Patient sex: F
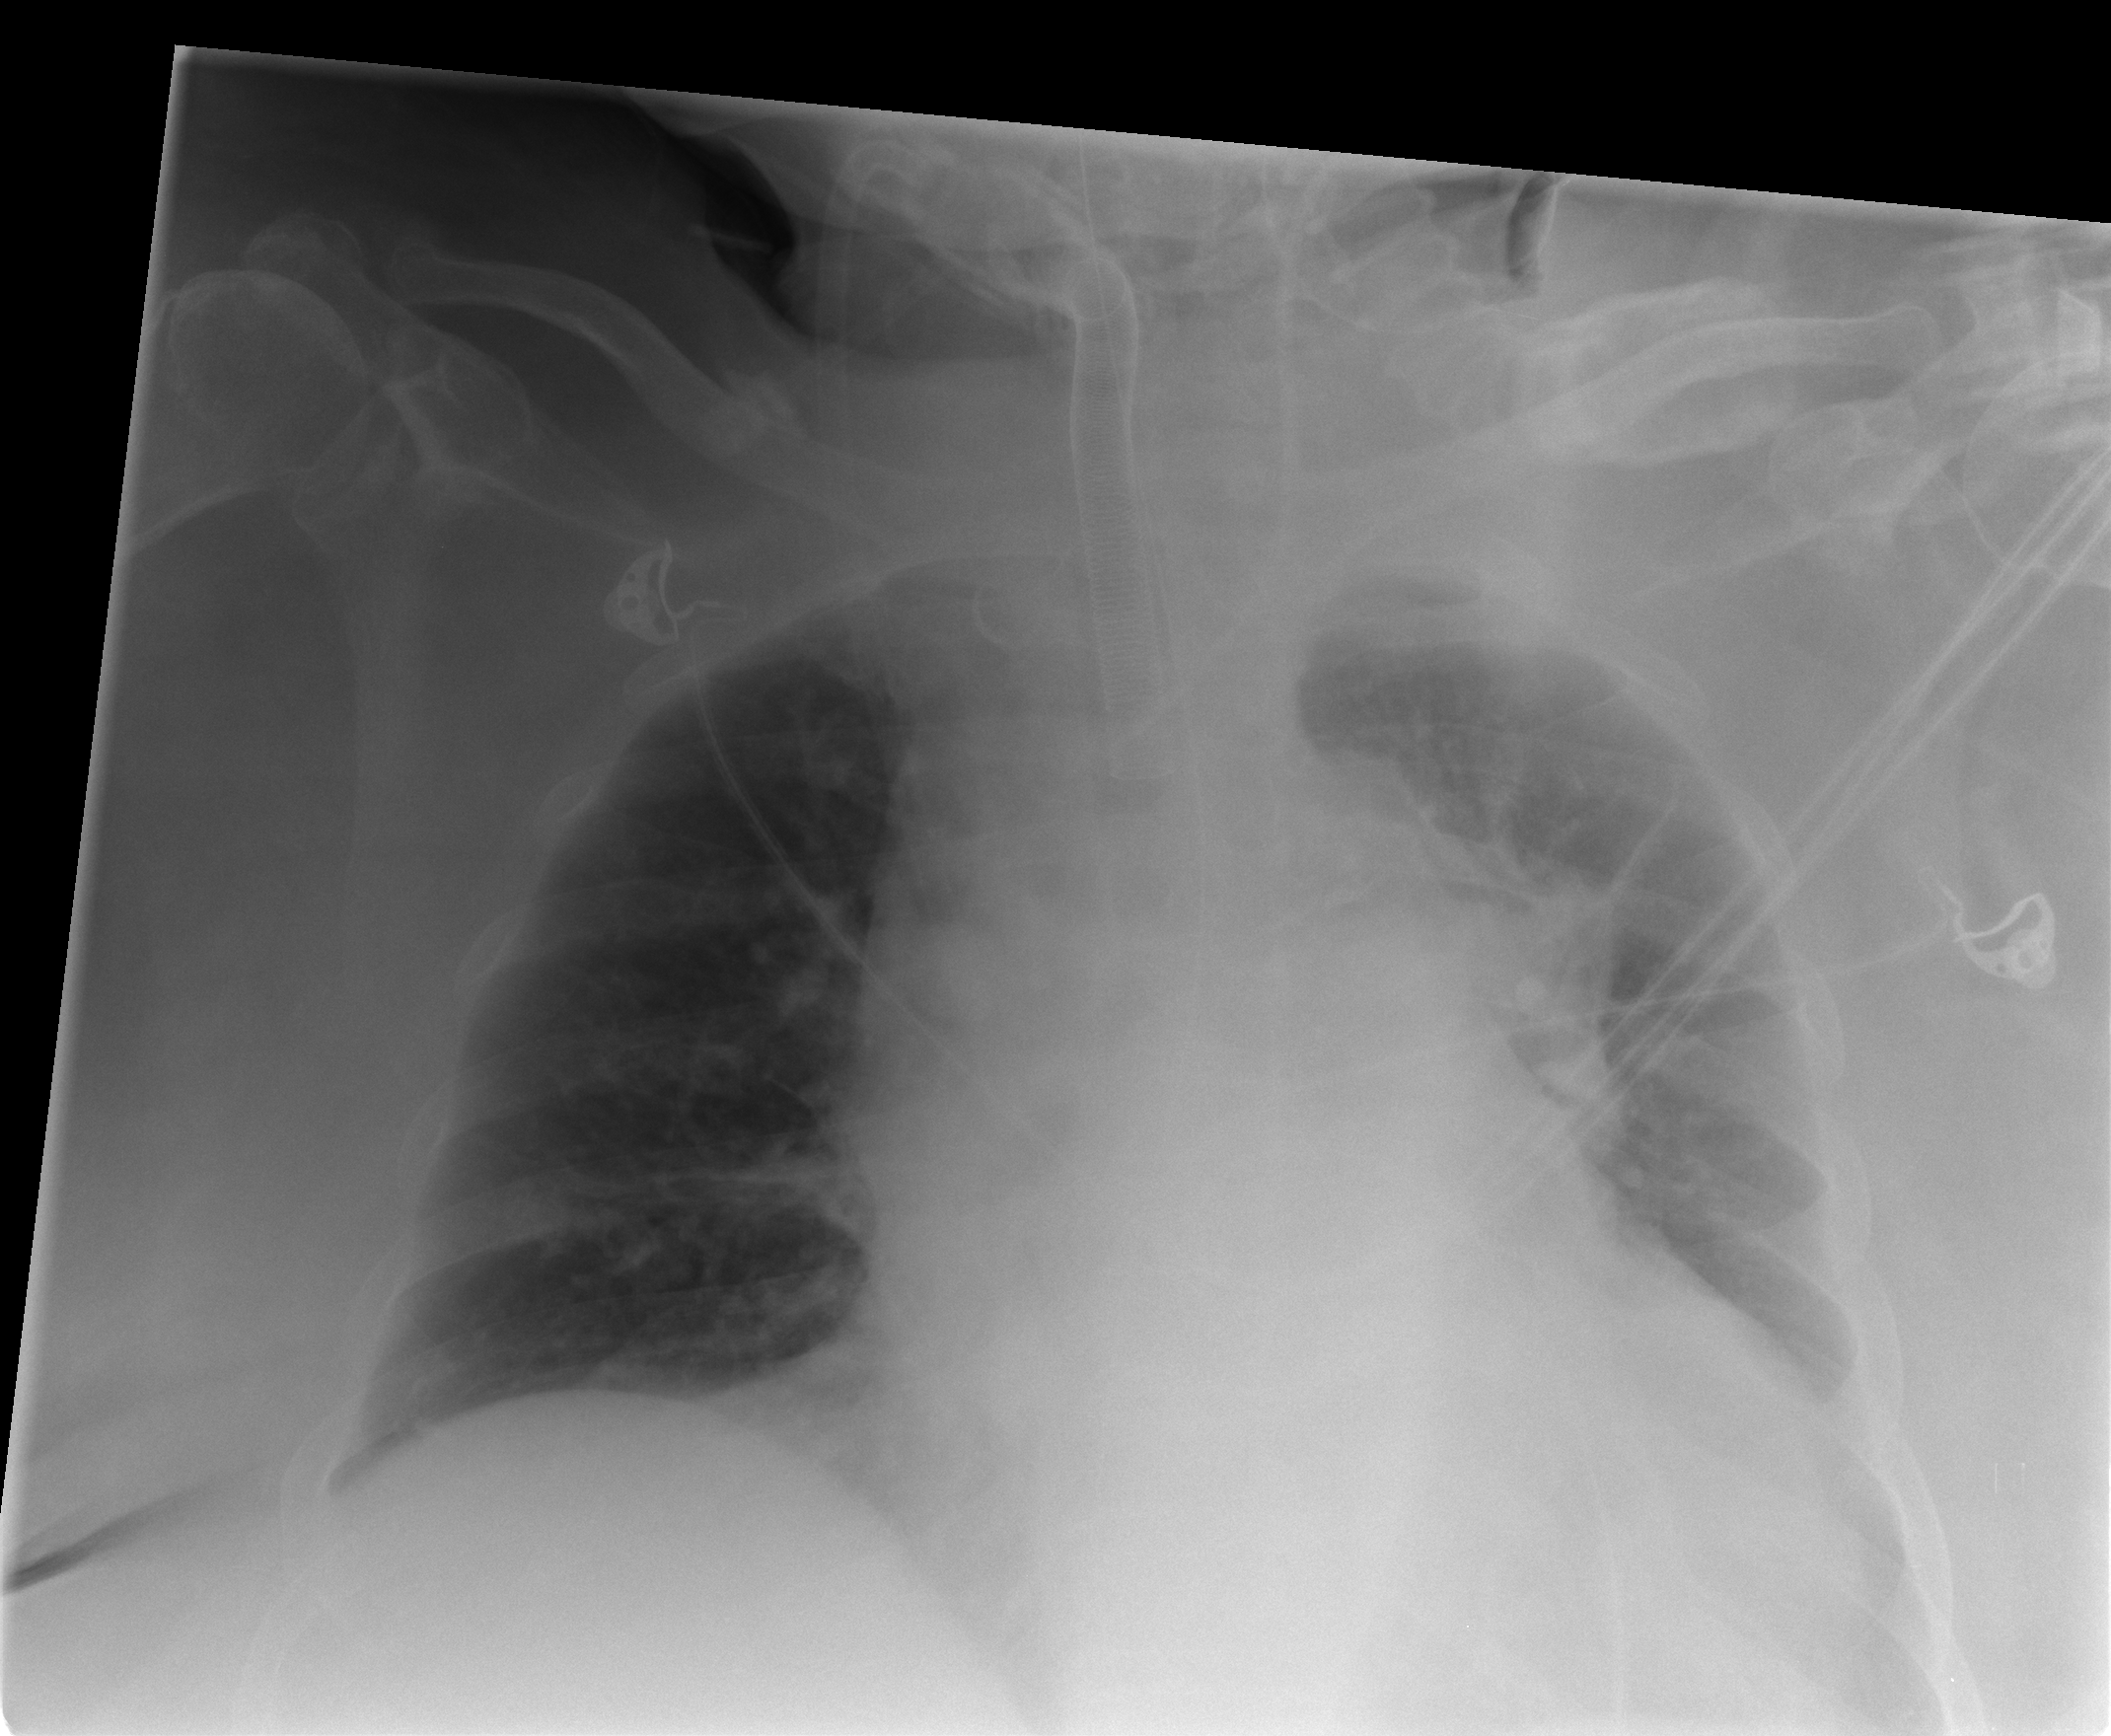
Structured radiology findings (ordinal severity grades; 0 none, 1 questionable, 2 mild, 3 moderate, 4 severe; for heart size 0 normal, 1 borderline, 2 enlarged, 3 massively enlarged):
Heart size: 2
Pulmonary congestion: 2
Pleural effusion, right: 0
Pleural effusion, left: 2
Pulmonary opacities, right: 0
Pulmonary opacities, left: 0
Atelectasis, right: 2
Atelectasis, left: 3